【题型】解答题　【知识点】解析几何　【难度】easy
已知双曲线 $C: \frac{x^2}{a^2} - \frac{y^2}{b^2} = 1\ (a > 0, b > 0)$ 的离心率 $e = 2$，左顶点 $A(-1,0)$，过 $C$ 的右焦点 $F$ 作与 $x$ 轴不重合的直线 $l$，交 $C$ 于 $P$、$Q$ 两点。

(1) 求双曲线 $C$ 的方程；

(2) 求证：直线 $AP$、$AQ$ 的斜率之积为定值；

(3) 设 $\overrightarrow{PF} = \lambda \overrightarrow{FQ}$，试问：在 $x$ 轴上是否存在定点 $T$，使得 $\overrightarrow{AF} \perp (\overrightarrow{TP} - \lambda \overrightarrow{TQ})$ 恒成立？若存在，求出点 $T$ 的坐标；若不存在，说明理由。
【解答】
\textbf{【详解】}
(1) 设双曲线的半焦距为 $c$。
由题意知 $a = 1$，$c = ea = 2$。
故 $b^2 = c^2 - a^2 = 3$，
因此 $C: x^2 - \frac{y^2}{3} = 1$。

(2) 由题意知 $F(2,0)$。设直线 $l: x = my + 2$，

与双曲线方程联立得 $(3m^2 - 1)y^2 + 12my + 9 = 0$。

设 $P(x_1,y_1)$、$Q(x_2,y_2)$，则
\[
\begin{cases}
y_1 + y_2 = -\frac{12m}{3m^2 - 1}, \\
y_1y_2 = \frac{9}{3m^2 - 1}. \tag{*}
\end{cases}
\]

故直线 $AP$、$AQ$ 的斜率之积为
\[
\frac{y_1}{x_1 + 1} \cdot \frac{y_2}{x_2 + 1} = \frac{y_1y_2}{(my_1 + 3)(my_2 + 3)} = \frac{y_1y_2}{m^2y_1y_2 + 3m(y_1 + y_2) + 9}
\]
\[
= \frac{\frac{9}{3m^2 - 1}}{\frac{9m^2}{3m^2 - 1} + 3m \cdot \frac{-12m}{3m^2 - 1} + 9} = -1.
\]

(3) 由题意知 $(2 - x_1, -y_1) = \lambda(x_2 - 2, y_2)$，得 $\lambda = -\frac{y_1}{y_2}$。

设 $T(t,0)$，则 $\overrightarrow{TP} - \lambda \overrightarrow{TQ} = \big((x_1 - t) - \lambda(x_2 - t), y_1 - \lambda y_2\big)$。
$\overrightarrow{AF} \perp (\overrightarrow{TP} - \lambda \overrightarrow{TQ})$ 即 $\overrightarrow{AF} \cdot (\overrightarrow{TP} - \lambda \overrightarrow{TQ}) = 0$。

由于 $\overrightarrow{AF} = (3,0)$，上式即 $(x_1 - t) - \lambda(x_2 - t) = 0$，解得 $t = \frac{x_1 - \lambda x_2}{1 - \lambda}$。

利用(*)式，得
\[
t = \frac{x_1y_2 + x_2y_1}{y_1 + y_2} = \frac{2my_1y_2 + 2(y_1 + y_2)}{y_1 + y_2} = 2m \cdot \frac{9}{-12m} + 2 = \frac{1}{2},
\]
因此存在定点 $T\left(\frac{1}{2}, 0\right)$ 满足题目要求。
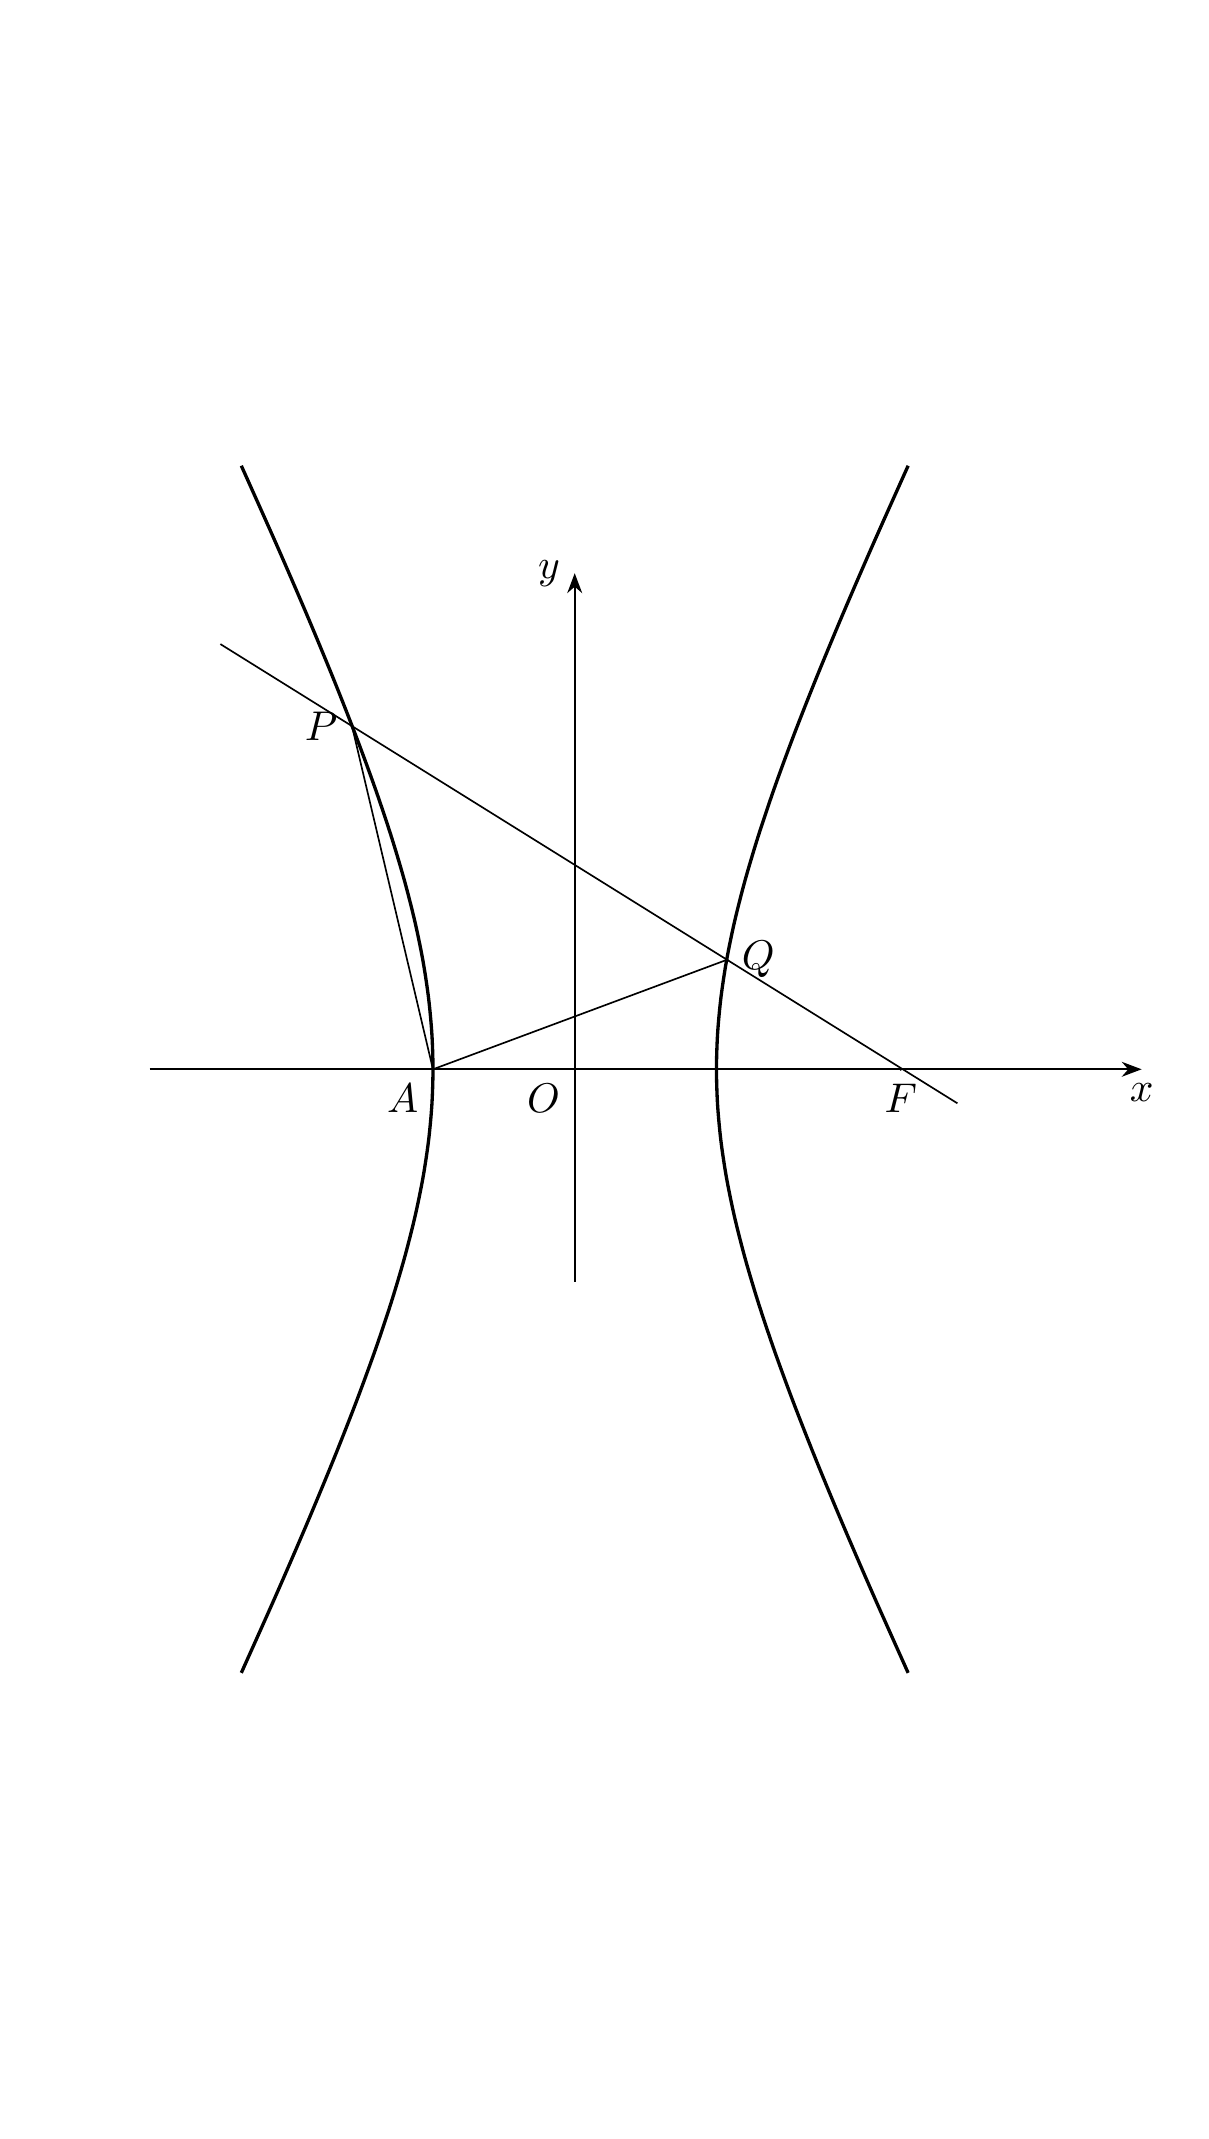